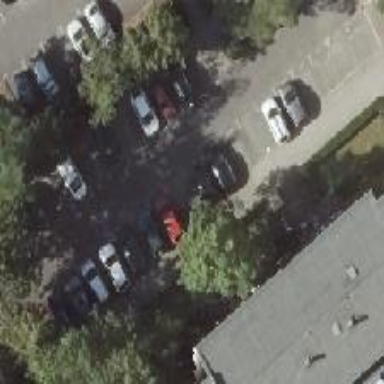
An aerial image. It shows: Parking available on the street side.